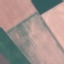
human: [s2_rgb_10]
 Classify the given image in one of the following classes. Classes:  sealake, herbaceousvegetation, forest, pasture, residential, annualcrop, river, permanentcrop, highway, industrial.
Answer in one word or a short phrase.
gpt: AnnualCrop